Brain MRI, modality: ceT1
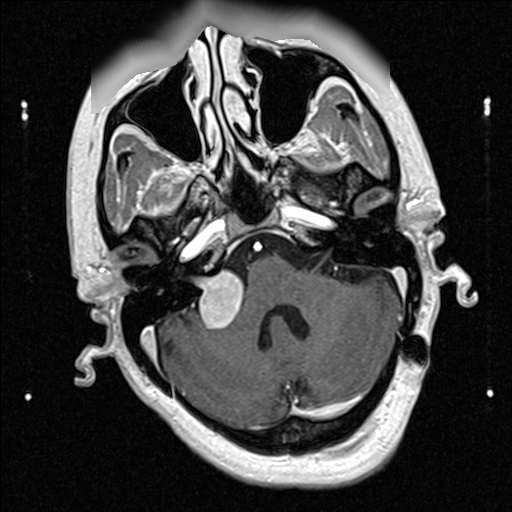